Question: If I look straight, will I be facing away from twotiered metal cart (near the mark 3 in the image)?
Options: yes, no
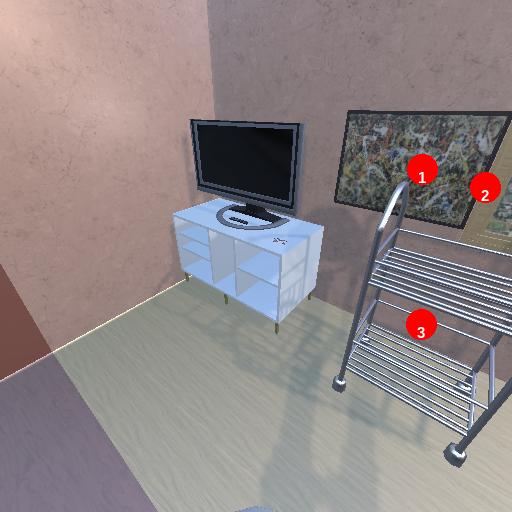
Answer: yes